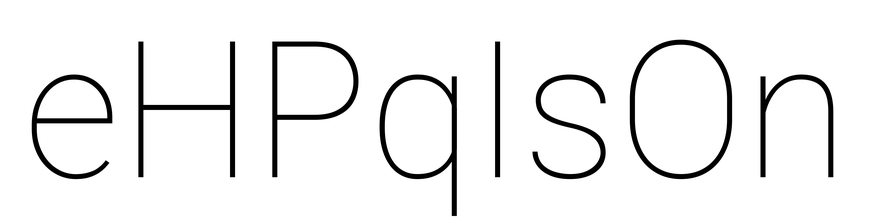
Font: Roboto_Thin